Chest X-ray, AP view. Patient: 58 years old, sex M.
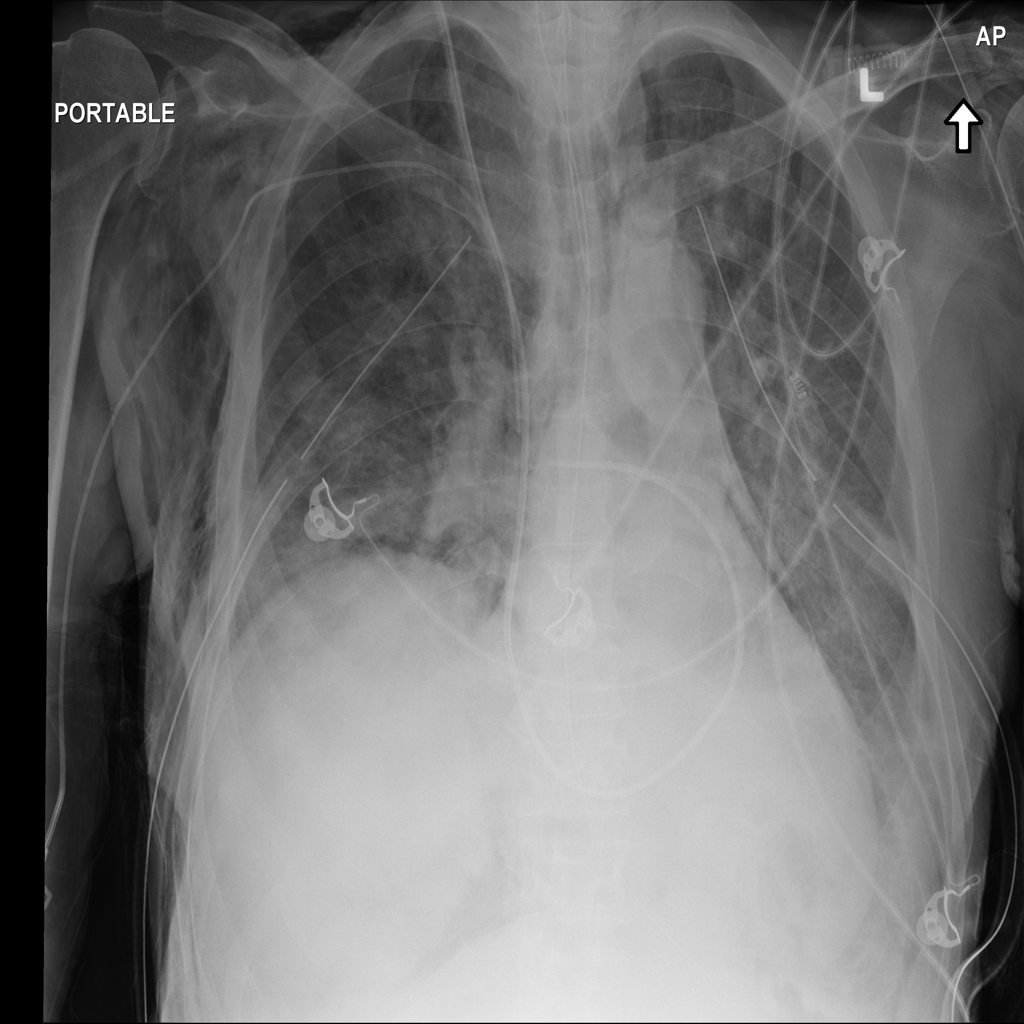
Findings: No Finding